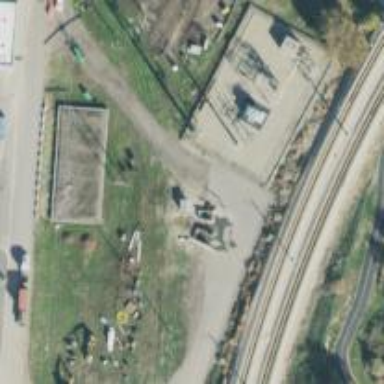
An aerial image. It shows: Chain link fence surrounds power substation.